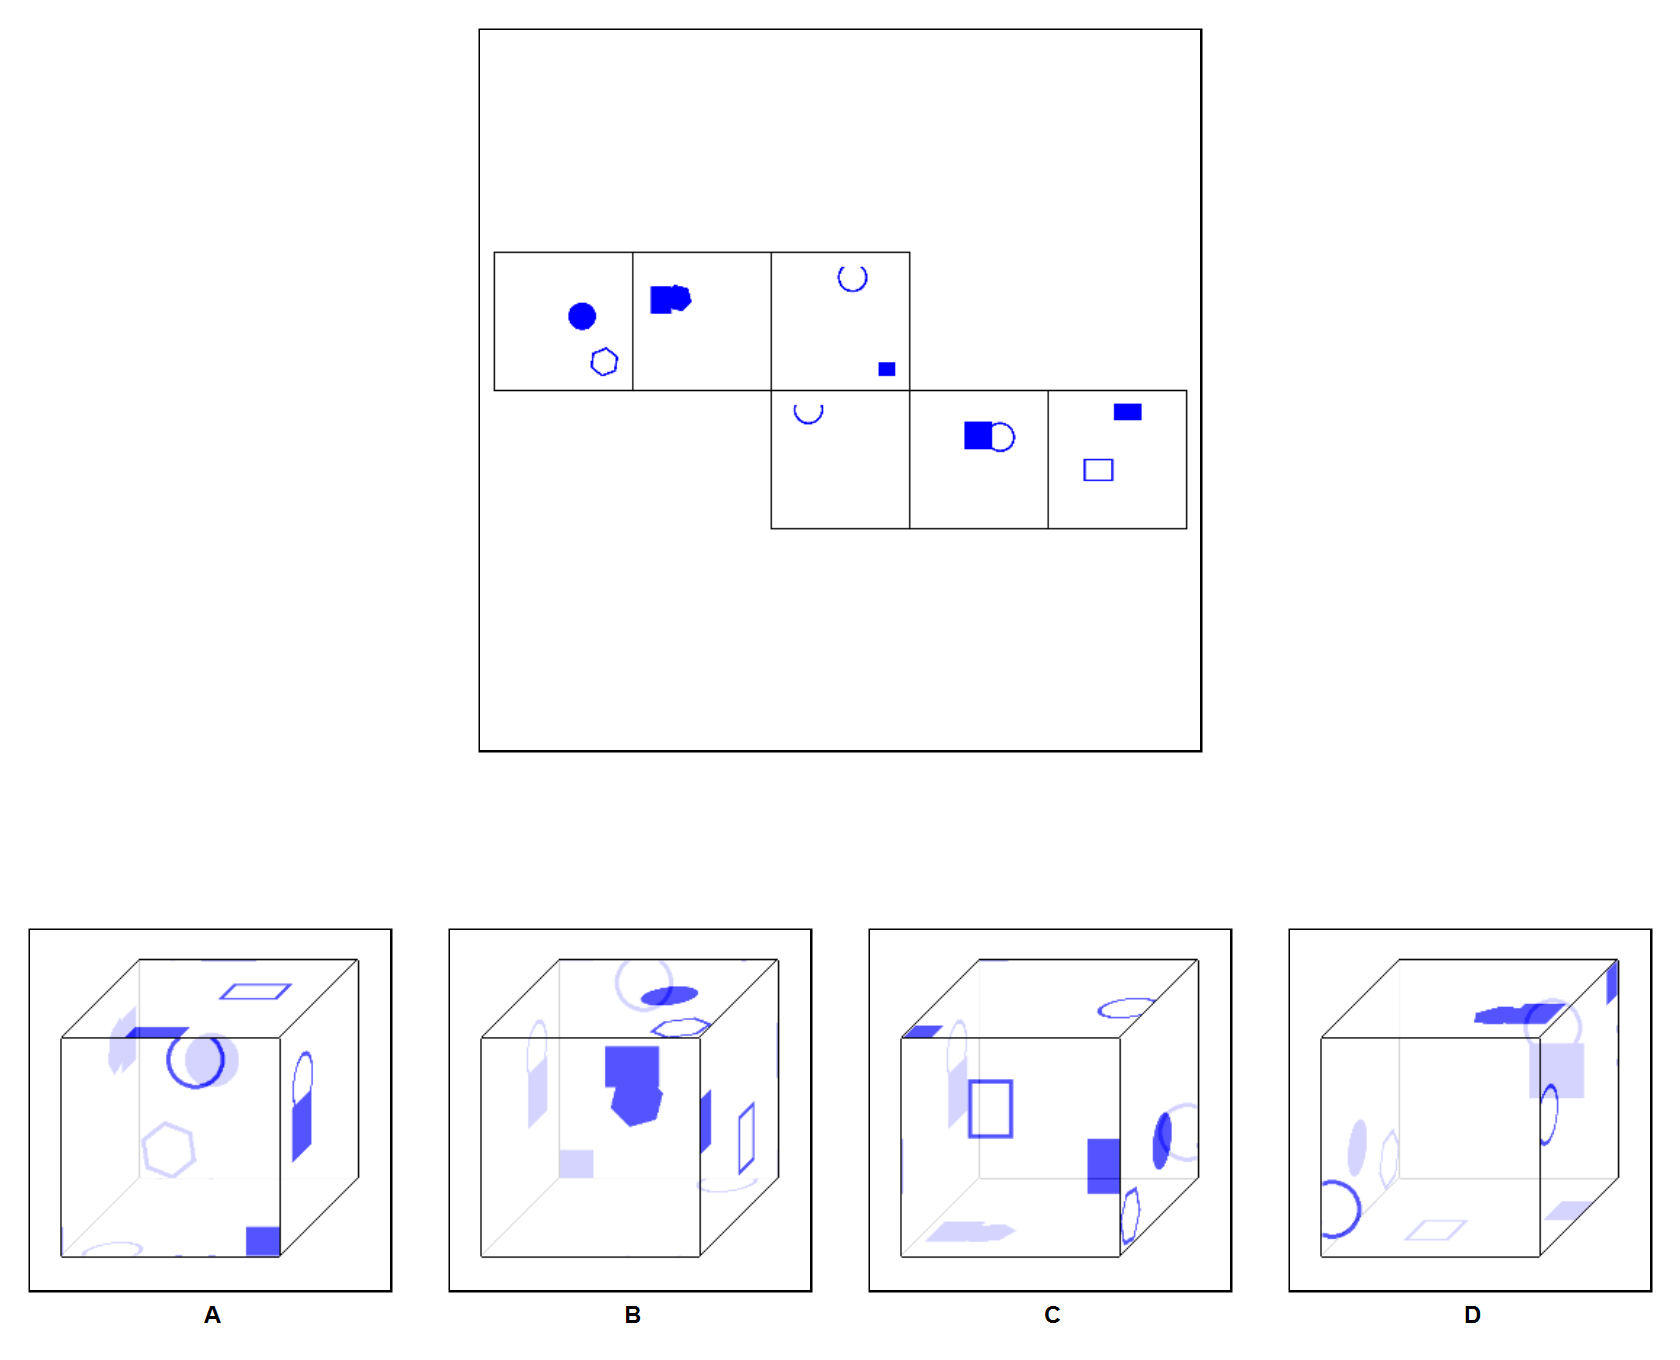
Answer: A